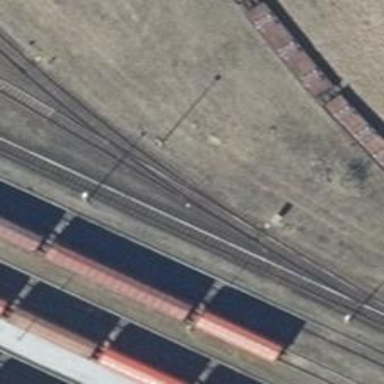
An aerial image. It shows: Railway yard used for servicing trains.